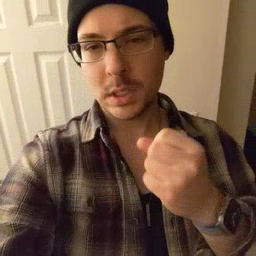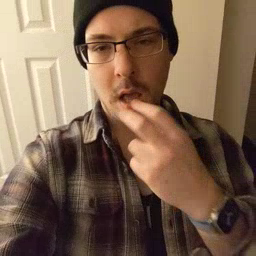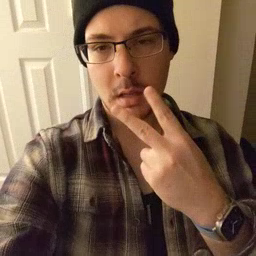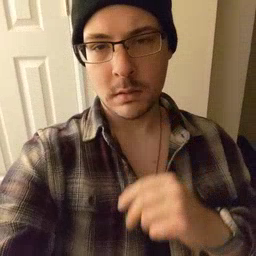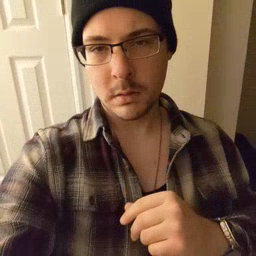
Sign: snack